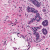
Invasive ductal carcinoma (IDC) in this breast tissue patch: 0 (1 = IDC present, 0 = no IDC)